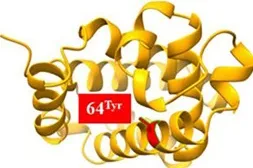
(C) The predicted structure of the haemoglobin mutation in the patient. The heterozygous mutation of nucleotide 190 from cytosine C to thymine T (c.190C>T) resulted in the change of amino acid 64 from histidine to tyrosine.
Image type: radiology (ct)